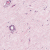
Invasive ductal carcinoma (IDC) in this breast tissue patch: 0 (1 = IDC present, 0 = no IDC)